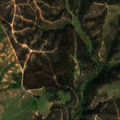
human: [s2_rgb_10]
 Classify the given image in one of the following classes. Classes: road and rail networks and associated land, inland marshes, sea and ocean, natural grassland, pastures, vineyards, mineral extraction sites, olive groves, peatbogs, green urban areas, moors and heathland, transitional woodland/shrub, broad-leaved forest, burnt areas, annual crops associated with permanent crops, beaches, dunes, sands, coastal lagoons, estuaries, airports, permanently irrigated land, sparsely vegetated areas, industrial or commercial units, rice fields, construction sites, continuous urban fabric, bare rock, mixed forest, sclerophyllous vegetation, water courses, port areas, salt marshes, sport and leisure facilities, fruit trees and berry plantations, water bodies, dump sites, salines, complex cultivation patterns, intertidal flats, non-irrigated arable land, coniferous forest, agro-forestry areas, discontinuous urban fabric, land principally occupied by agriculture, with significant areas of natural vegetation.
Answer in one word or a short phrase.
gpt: non-irrigated arable land, land principally occupied by agriculture, with significant areas of natural vegetation, transitional woodland/shrub